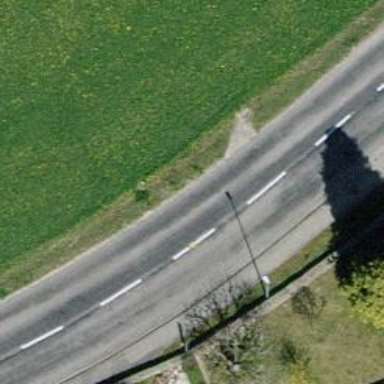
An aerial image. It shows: Tertiary road with asphalt surface.